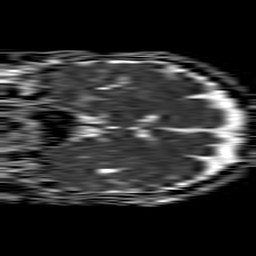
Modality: ADC
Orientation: coronal
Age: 66
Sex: female
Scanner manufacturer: philips
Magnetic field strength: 1.5 T
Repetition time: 4.6 s
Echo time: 0.08517 s